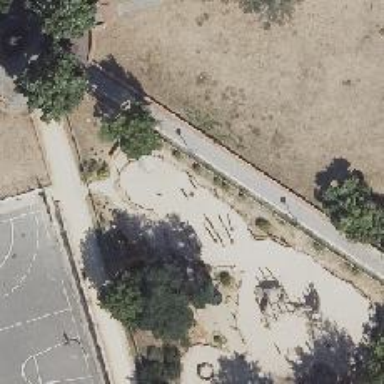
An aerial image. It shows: Playground with swings.